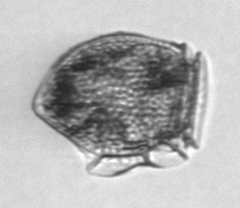
Label: Dinophysis_norvegica